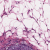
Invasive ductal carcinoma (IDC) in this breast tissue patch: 0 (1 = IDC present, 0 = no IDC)